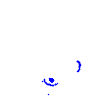
Particle: pion